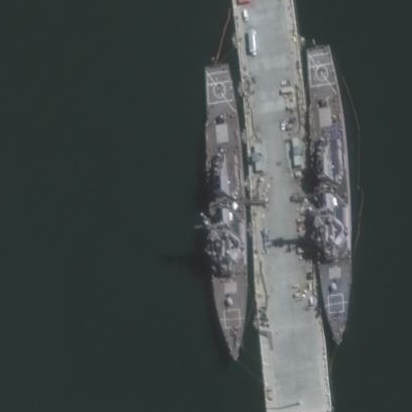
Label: destroyer